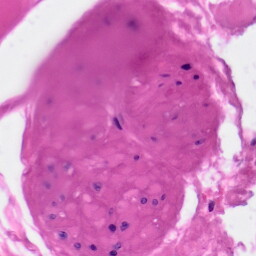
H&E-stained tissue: Skin